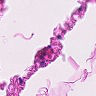
Metastatic tissue present: no